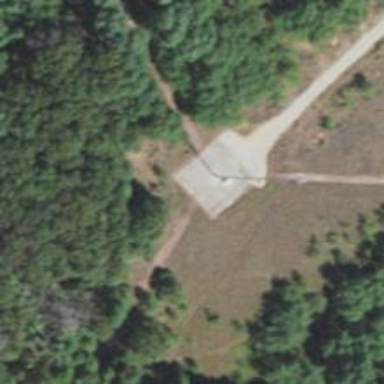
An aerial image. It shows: Man-made mast used for communication purposes.